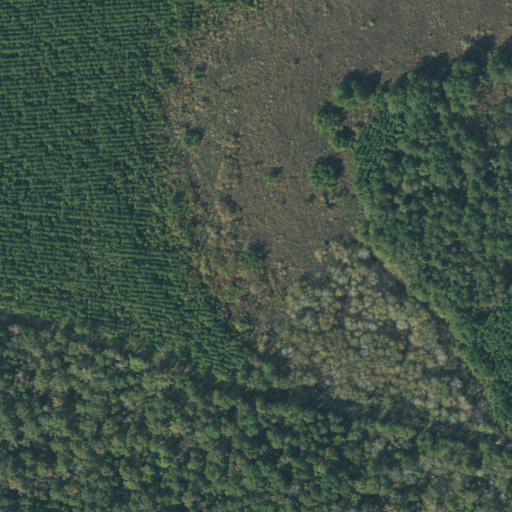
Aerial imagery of plain(s) in Texas named Whitehead Prairie containing woody wetlands, mixed forest, evergreen forest, and herbaceous wetlands